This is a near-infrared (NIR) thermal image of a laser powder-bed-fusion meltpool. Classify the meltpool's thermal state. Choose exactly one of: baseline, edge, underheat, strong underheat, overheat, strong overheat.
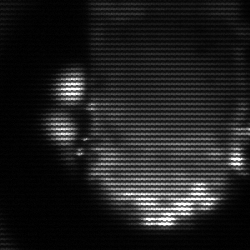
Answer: baseline